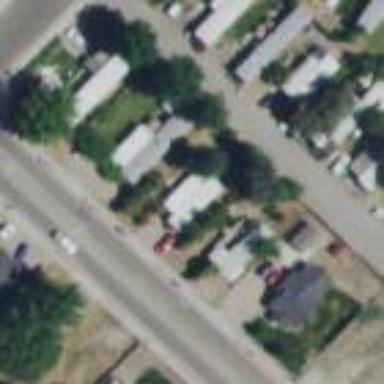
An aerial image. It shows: Residential area known as trailer park.